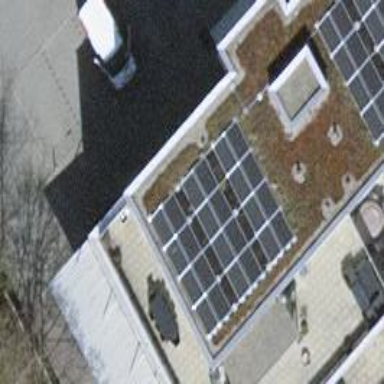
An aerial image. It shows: Solar power generator using photovoltaic panels.